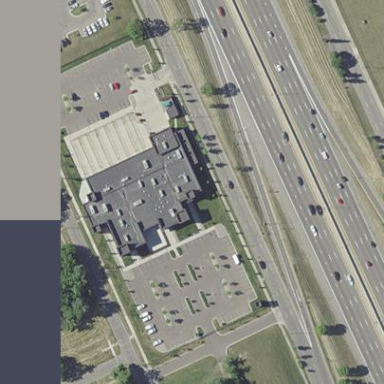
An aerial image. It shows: Commercial building.